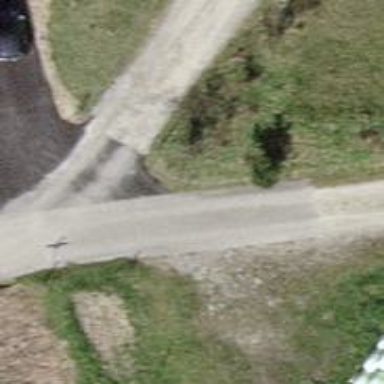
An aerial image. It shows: Asphalt track of grade1 suitable for forestry vehicles.